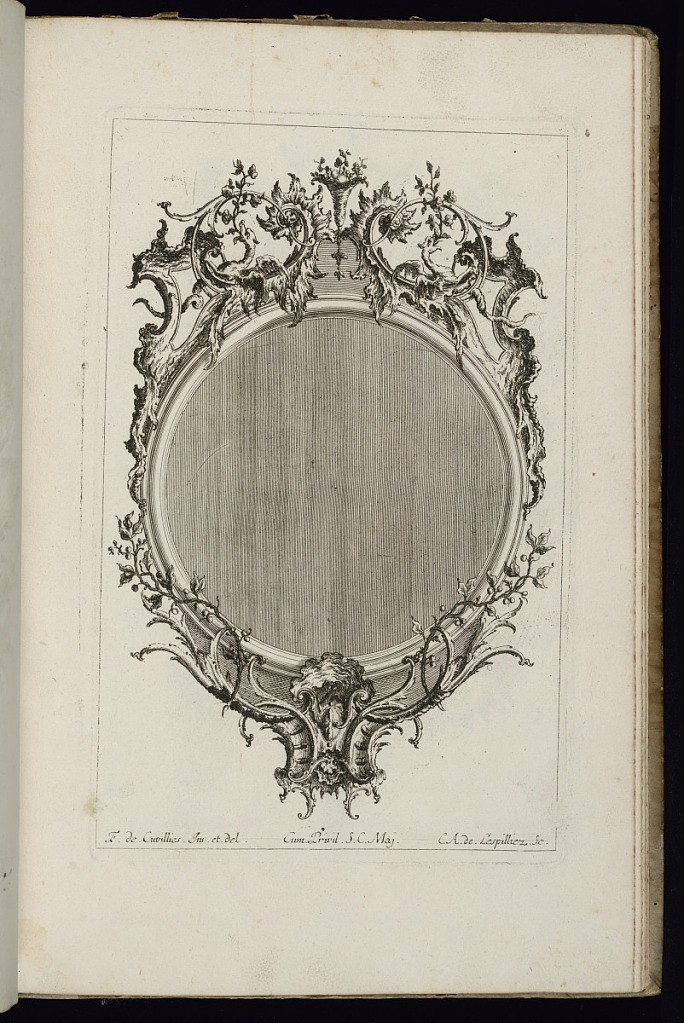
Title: Frame with Dragons
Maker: François de Cuvilliés the Elder, Belgian, 1695 - 1768
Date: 1740–68
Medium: Etching and engraving on paper
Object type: Bound print
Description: Upright frame design for a mirror or painting, circular form, topped with two dragons surrounded by scrollwork. Vegetal decoration complete the ornamental scheme.